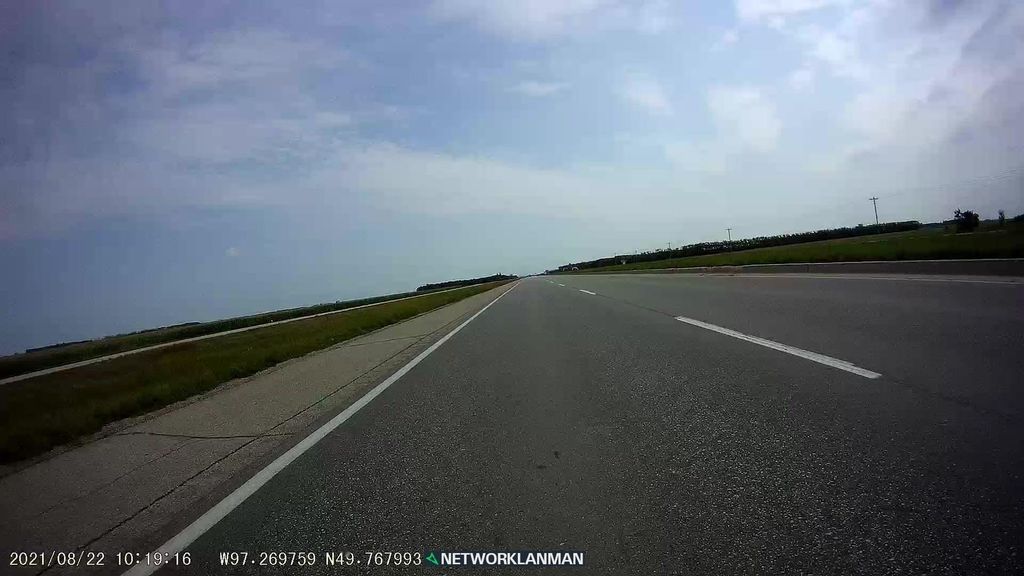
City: winnipeg